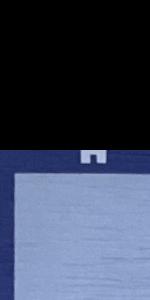
Label: Empty